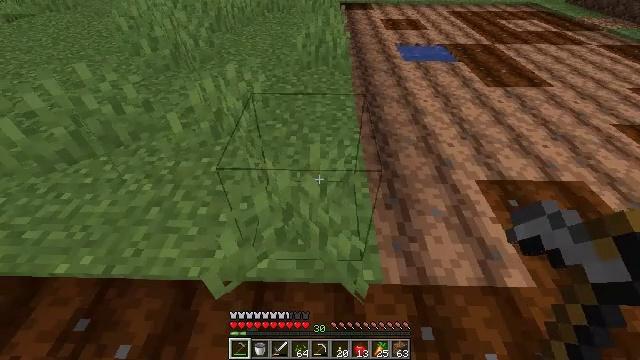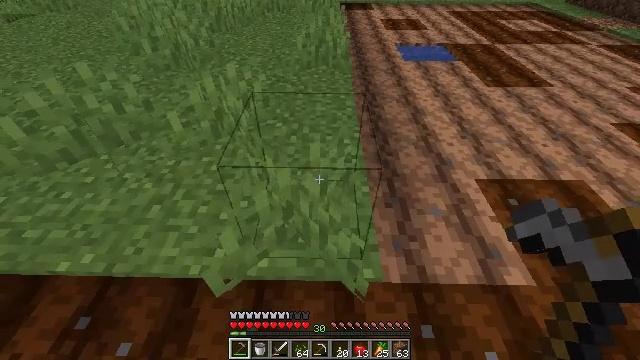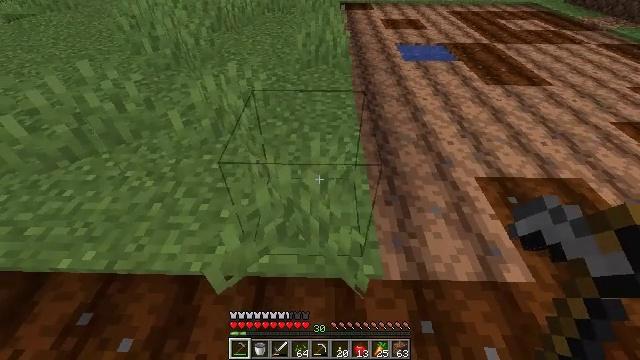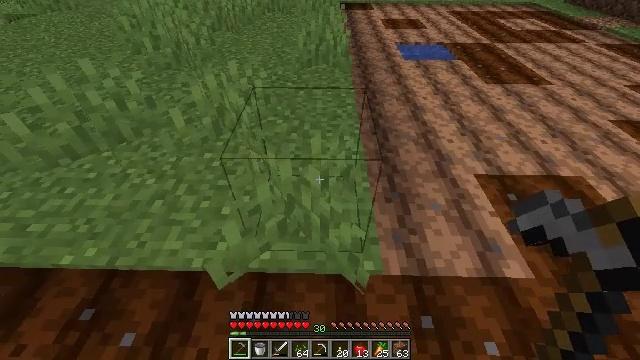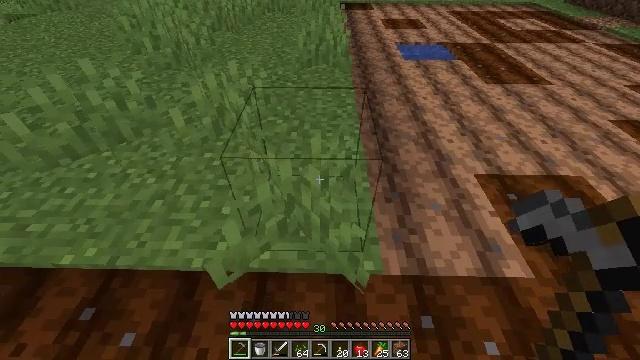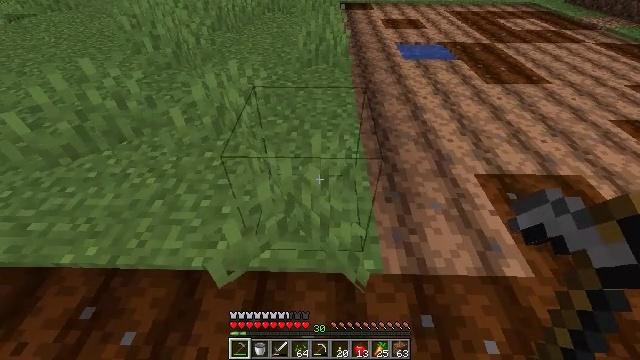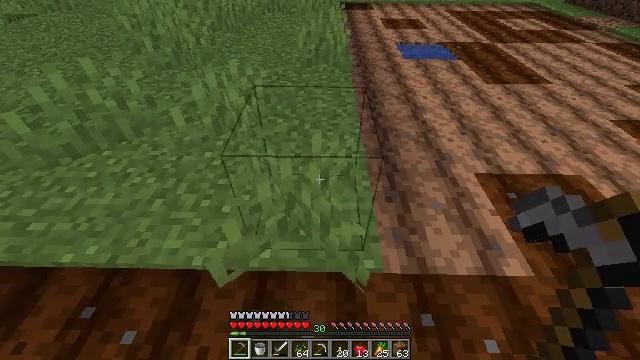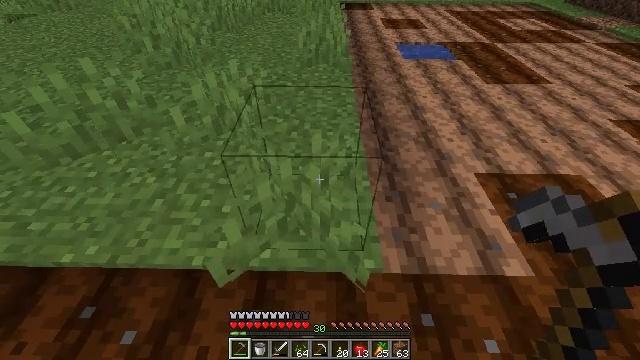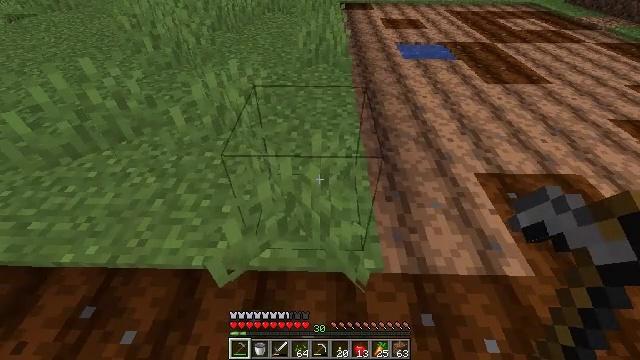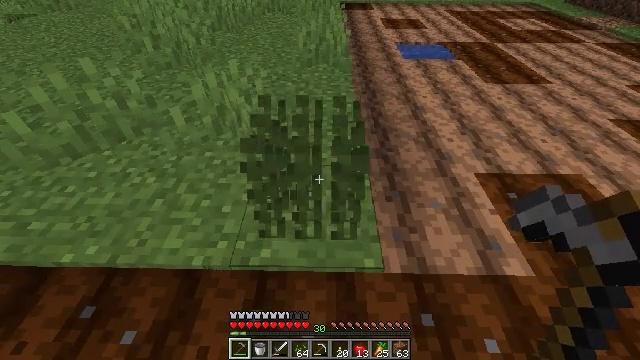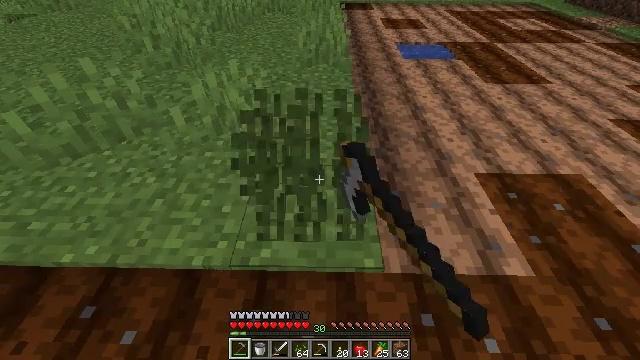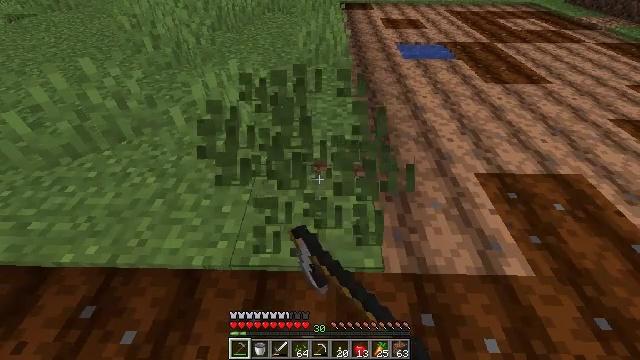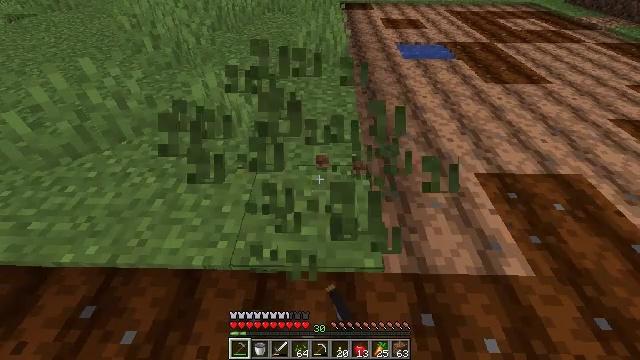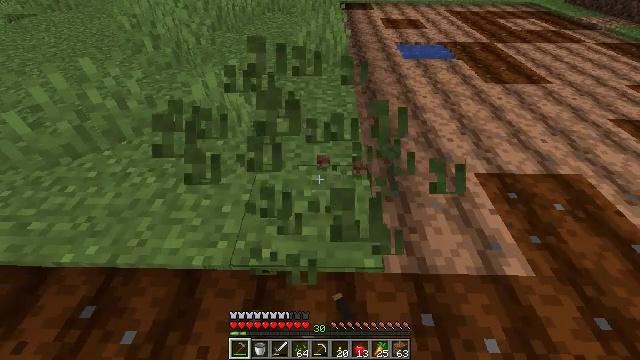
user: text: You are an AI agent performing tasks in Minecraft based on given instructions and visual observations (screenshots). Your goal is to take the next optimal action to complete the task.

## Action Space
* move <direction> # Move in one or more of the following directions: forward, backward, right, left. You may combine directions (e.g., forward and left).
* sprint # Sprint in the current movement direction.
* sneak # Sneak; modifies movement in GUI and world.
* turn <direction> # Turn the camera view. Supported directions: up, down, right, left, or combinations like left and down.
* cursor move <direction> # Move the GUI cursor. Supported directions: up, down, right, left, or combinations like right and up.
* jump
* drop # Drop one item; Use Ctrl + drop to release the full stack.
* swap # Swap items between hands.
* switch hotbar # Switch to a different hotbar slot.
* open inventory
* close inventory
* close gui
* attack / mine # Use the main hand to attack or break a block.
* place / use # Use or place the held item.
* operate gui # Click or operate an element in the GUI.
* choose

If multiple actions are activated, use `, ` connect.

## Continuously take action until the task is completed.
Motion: motion action
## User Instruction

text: Clear the ground by mining grass.
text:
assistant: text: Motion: no_op
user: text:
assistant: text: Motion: no_op
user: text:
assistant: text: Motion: no_op
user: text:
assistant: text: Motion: no_op
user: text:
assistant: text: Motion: no_op
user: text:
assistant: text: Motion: no_op
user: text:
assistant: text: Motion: no_op
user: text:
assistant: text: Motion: no_op
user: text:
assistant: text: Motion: attack / mine
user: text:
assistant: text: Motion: attack / mine
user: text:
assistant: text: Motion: attack / mine
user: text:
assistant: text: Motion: no_op
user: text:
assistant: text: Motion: no_op
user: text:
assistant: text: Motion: no_op